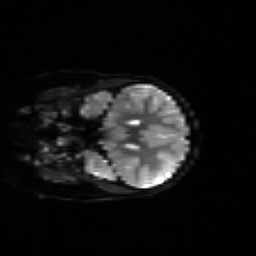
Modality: sbref
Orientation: coronal
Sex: female
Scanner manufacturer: siemens
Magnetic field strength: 3 T
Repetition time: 5 s
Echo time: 0.071 s